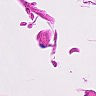
Metastatic tissue present: no